Question: I need to implement a tag or category selector in an HTML page.
The tags need to be supplied to the user, and they should be allowed to enter an arbitrary tag.
jQuery UI supply a <URL>, but it appears to allow selection of arbitrary tags.
In the screenshot below, I've been allowed to select '"j"' and '"javascript"' without any special effort.
Are there any techniques, implementations, or 3rd party tools I can use to
Edit: My web application runs using PHP, jQuery, jQuery-UI, MySQL, and the usual front-end tools.

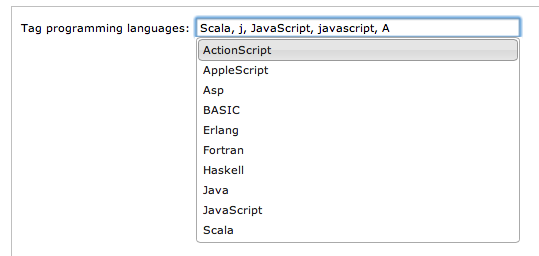
Answer: If using an extra library is not a problem for you, Bootstrap solves your problem with a bit of JQuery help.
I have prepared a simple JSFiddle for you, where you can see it in action:
<URL>
What I have done is to prepare a text input and a '<ul>' list where your selected tags will appear. Bootstrap lets you autocomplete when writing into the input, so you have to turn default autocomplete off:
'''
<input type="text" id="tags" autocomplete="off" />
<ul id="selected-tags"></ul>
'''
Then you just have to add some JQuery lines to let Bootstrap autocomplete your input and add selected tags to your '<ul>' list:
'''
$('#tags').typeahead({
source: ['elem1', 'elem2', 'elem3', 'otherElem', 'oneMore'],
updater: function (item) {
$('#selected-tags').append('<li>' + item + '</li>');
}
});
'''
Whenever you want you can read the list to know what elements have been selected by the user.
'''
var selectedTags = [];
$('#selected-tags').each(function(){
selectedTags.push($(this).text());
});
'''
If you want to avoid duplicated tags and add the posibility of remove them:
<URL>